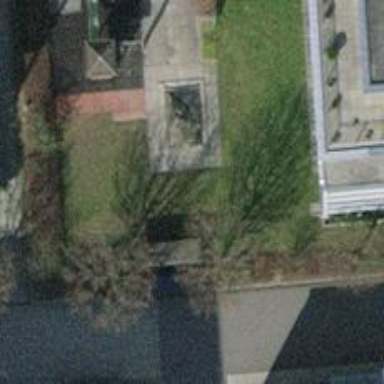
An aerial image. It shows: Blue bench.